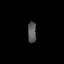
Tissue: skin
Cell type: Epithelial cells
Senescence score: 0.8481
Nuclear area (px): 175
Mean DAPI intensity: 89.56